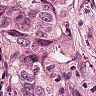
Metastatic tissue present: yes